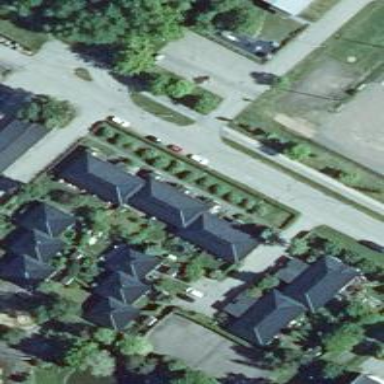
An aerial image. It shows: Terrace building.